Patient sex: F
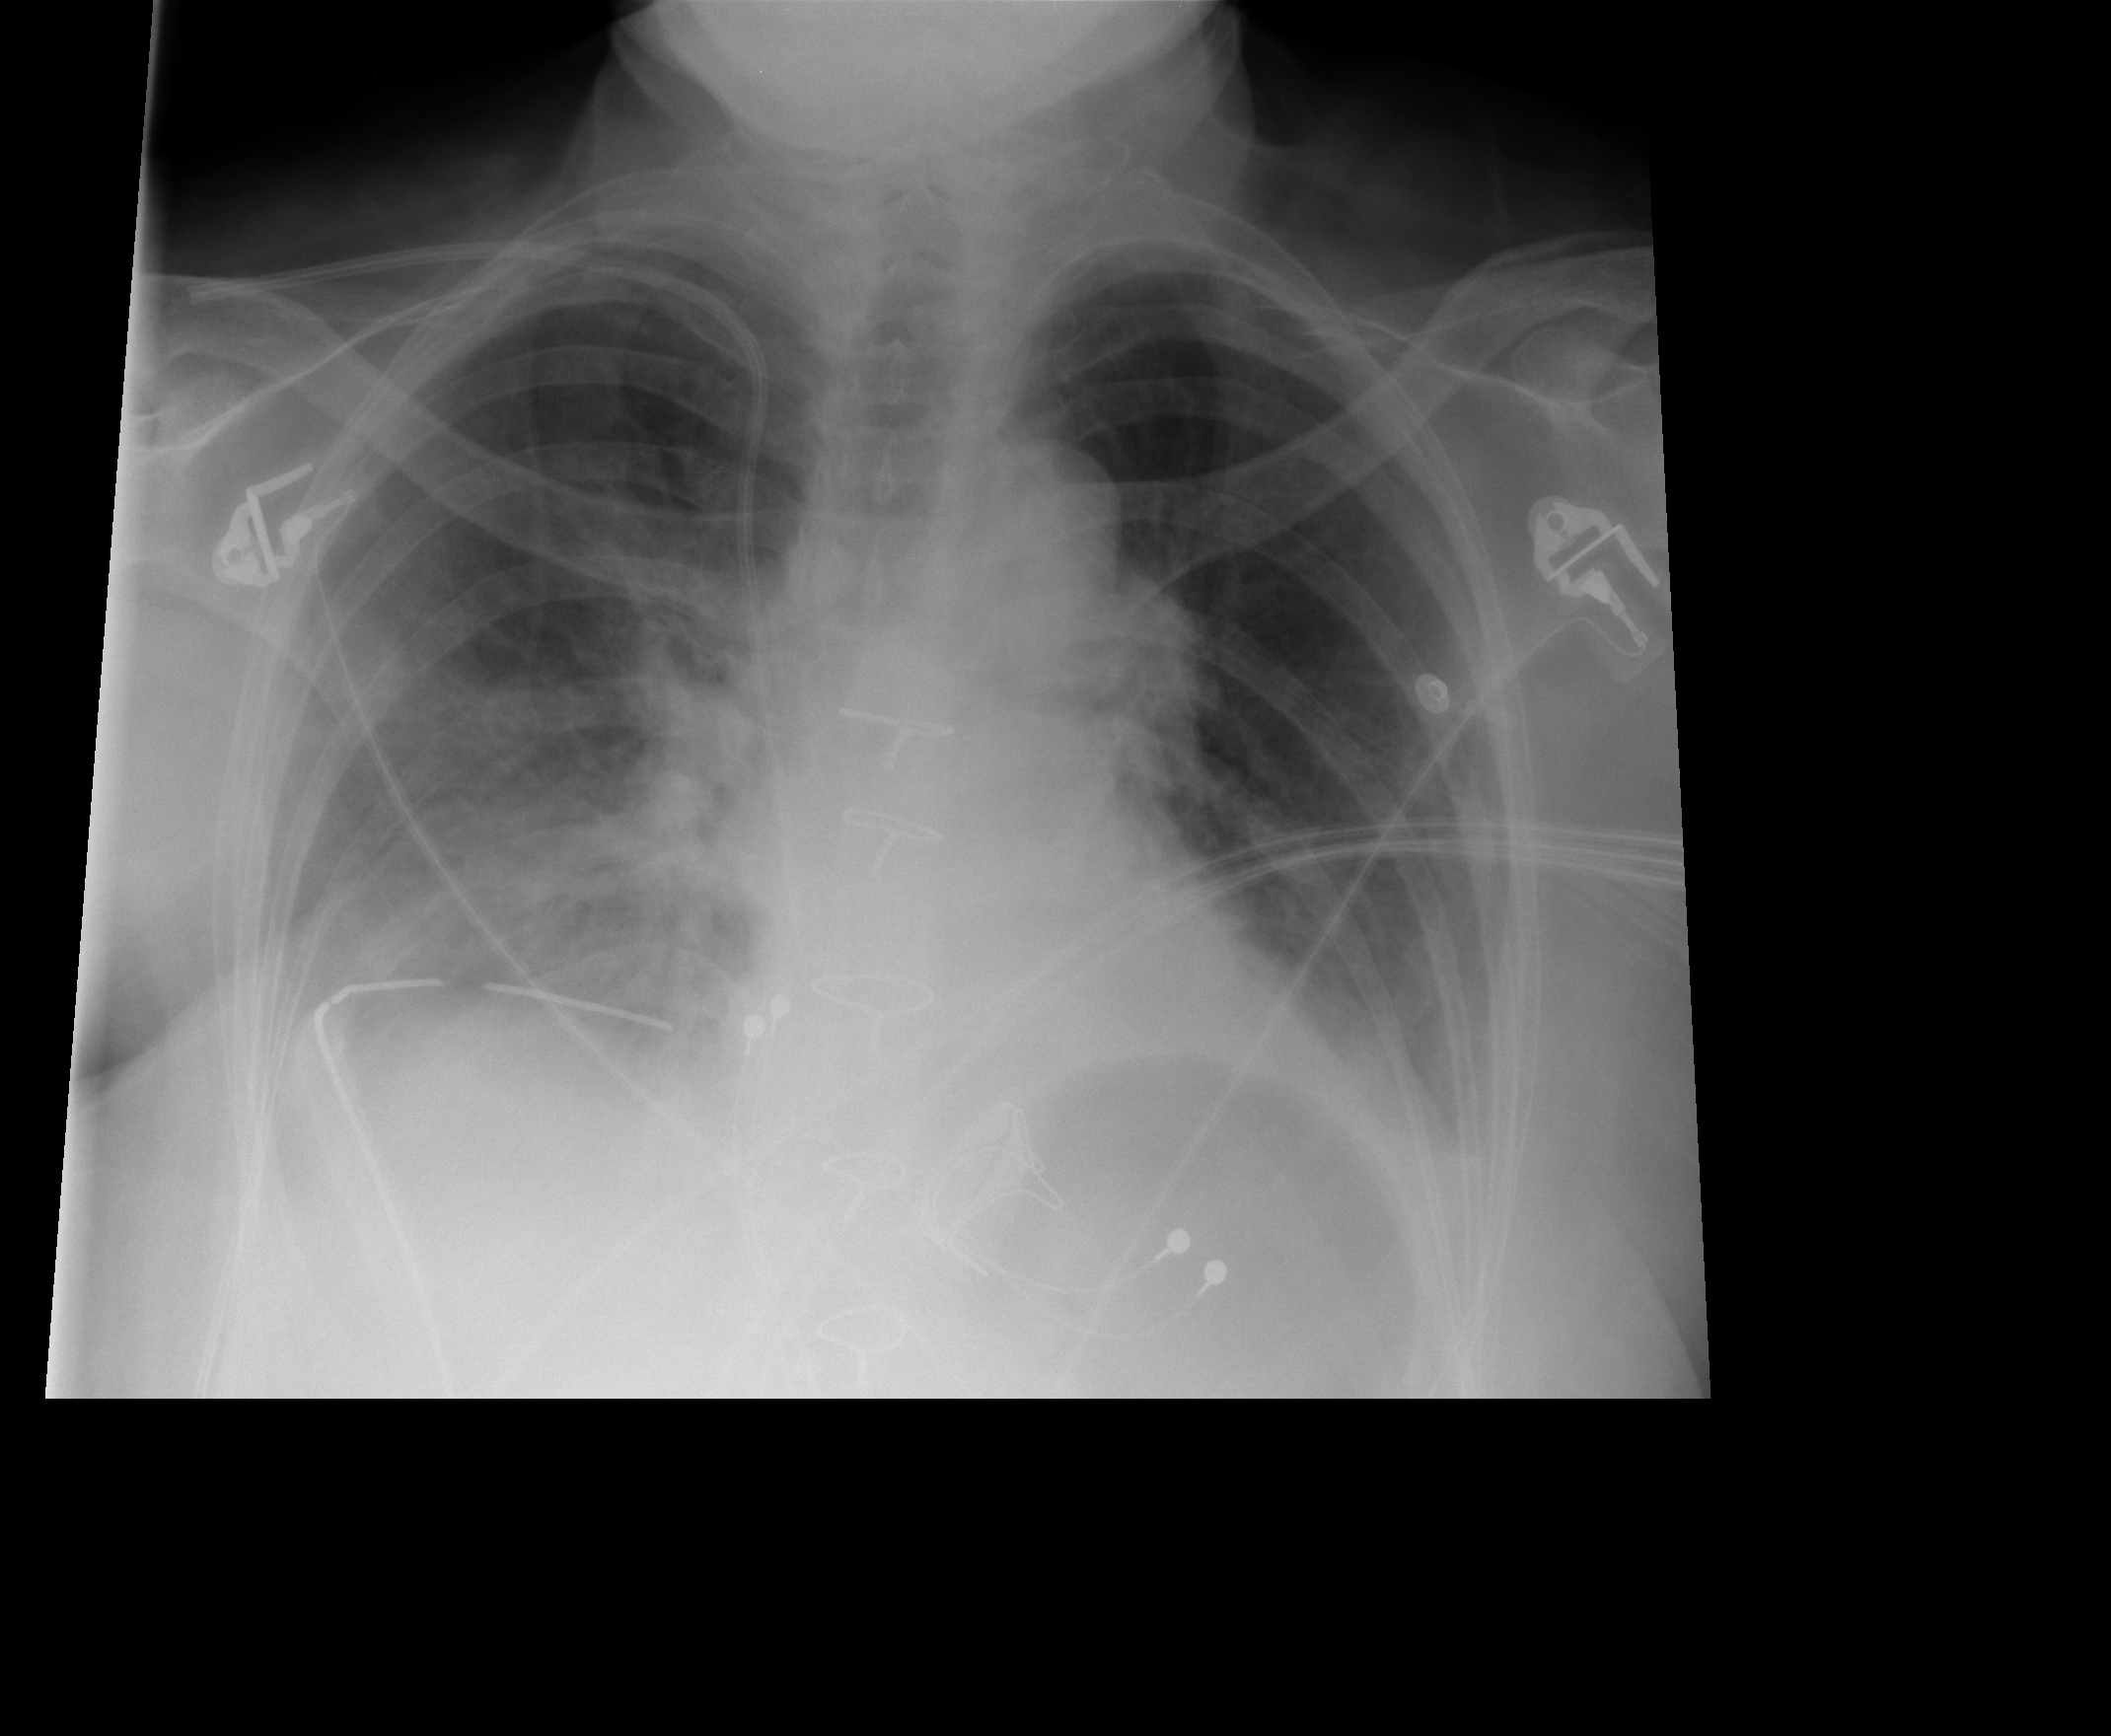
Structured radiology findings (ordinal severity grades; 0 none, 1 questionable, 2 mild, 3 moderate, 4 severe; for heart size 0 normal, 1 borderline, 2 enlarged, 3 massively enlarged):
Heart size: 0
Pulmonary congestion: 3
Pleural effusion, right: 2
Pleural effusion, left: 1
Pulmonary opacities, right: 2
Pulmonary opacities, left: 0
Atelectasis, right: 2
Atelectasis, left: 1